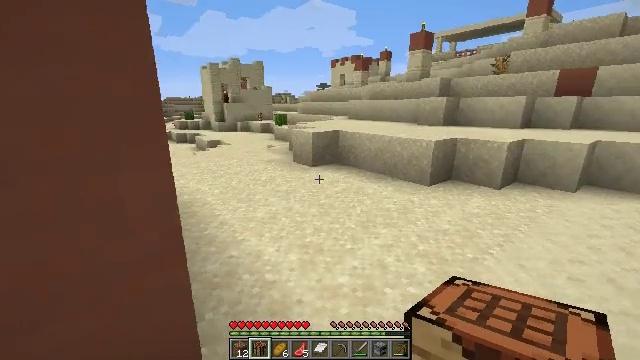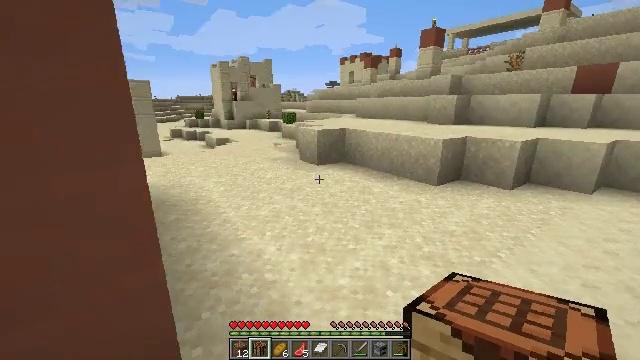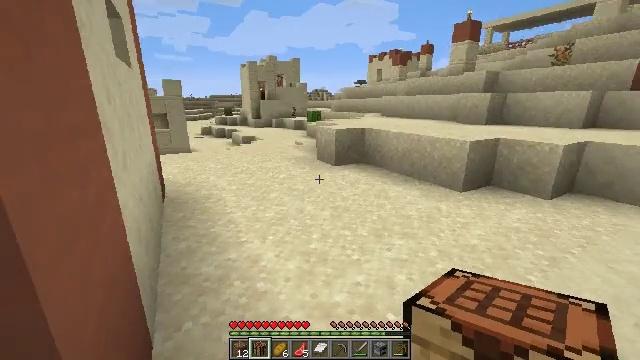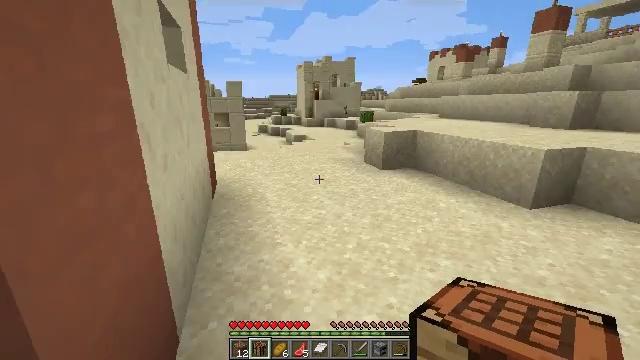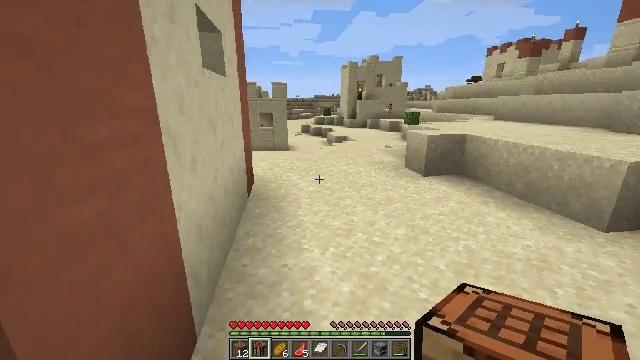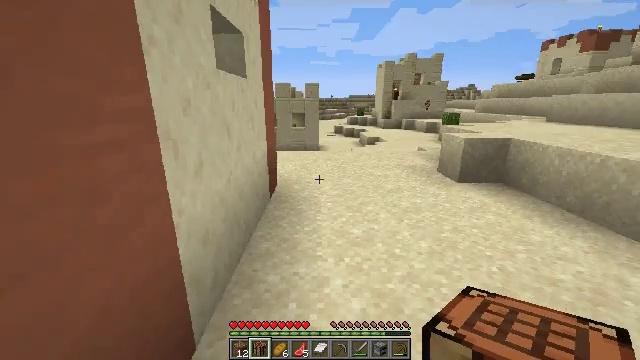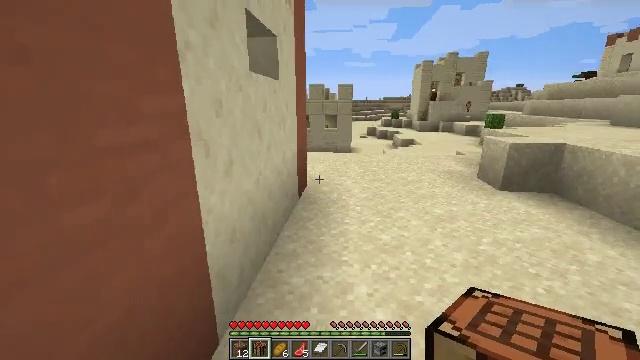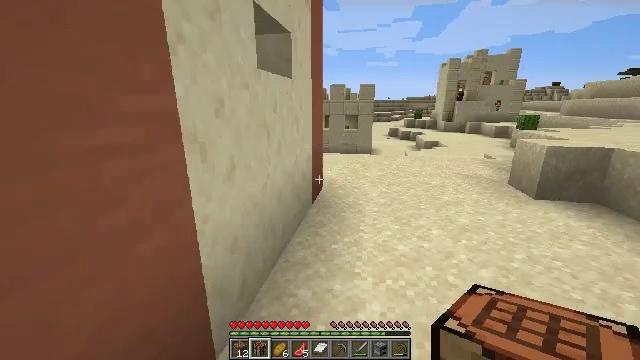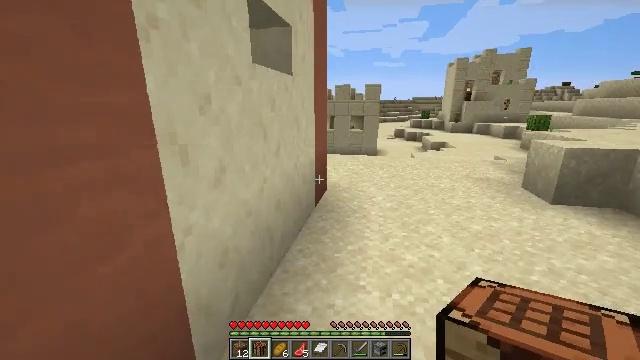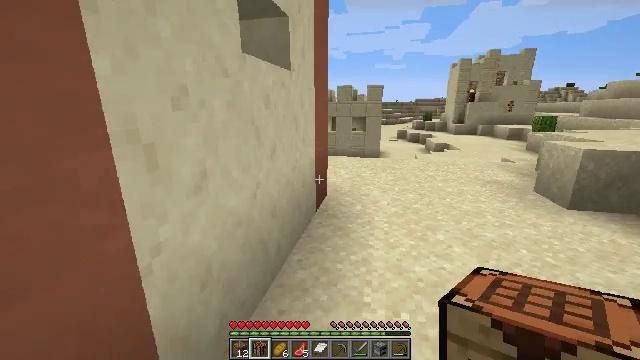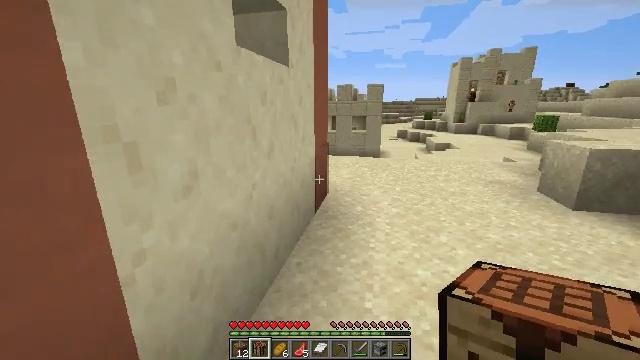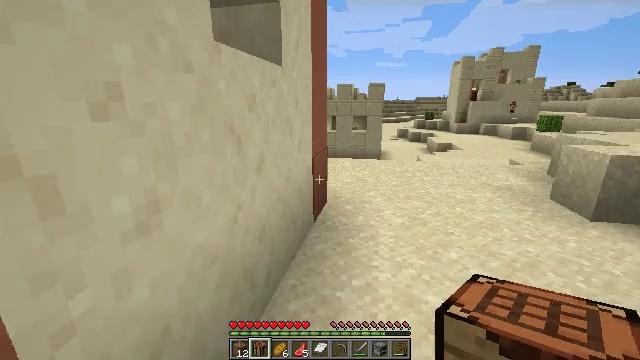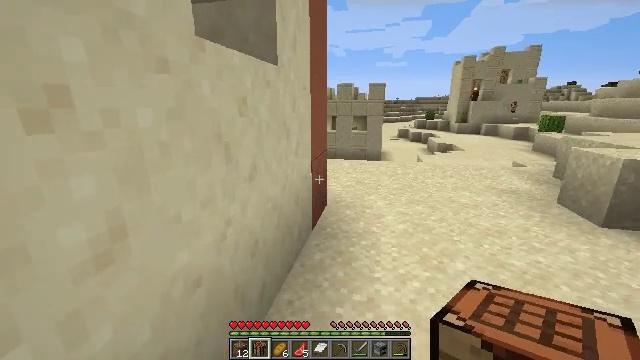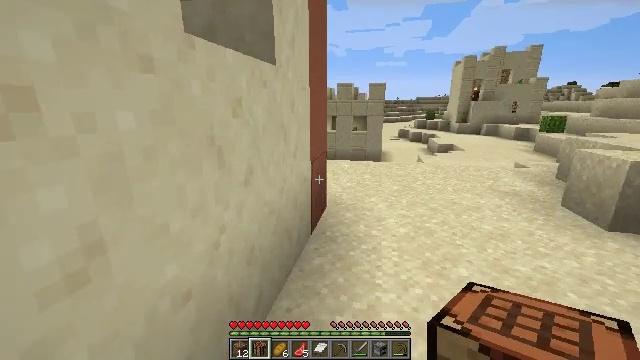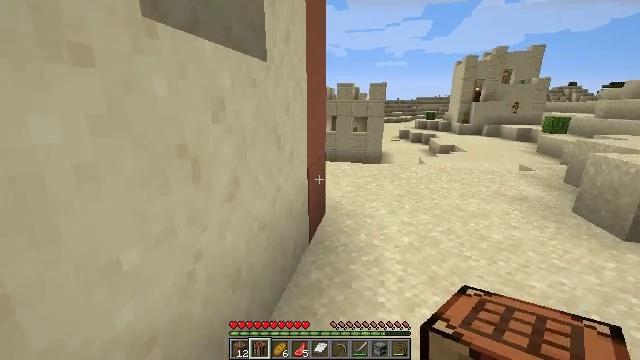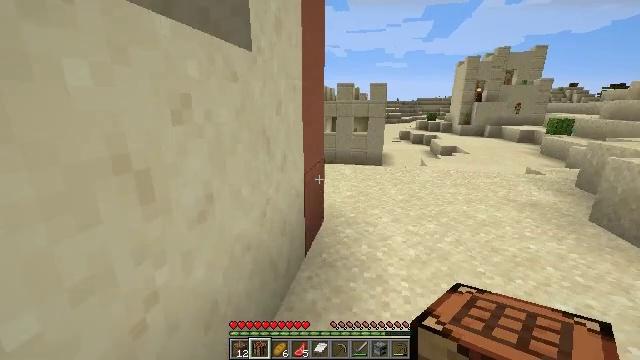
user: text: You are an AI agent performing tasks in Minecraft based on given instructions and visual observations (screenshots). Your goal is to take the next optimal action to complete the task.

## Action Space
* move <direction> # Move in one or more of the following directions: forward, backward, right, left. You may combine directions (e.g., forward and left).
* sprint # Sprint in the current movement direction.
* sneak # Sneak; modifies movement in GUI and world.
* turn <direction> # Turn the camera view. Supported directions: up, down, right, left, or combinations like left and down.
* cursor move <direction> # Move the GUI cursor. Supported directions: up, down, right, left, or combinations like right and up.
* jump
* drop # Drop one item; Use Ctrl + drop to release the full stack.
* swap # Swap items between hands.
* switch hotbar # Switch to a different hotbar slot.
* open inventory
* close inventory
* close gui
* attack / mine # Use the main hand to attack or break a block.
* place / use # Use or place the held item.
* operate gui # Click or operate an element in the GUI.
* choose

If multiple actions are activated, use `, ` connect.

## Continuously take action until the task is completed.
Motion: motion action
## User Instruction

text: Gather the jungle fence gate from your structure.
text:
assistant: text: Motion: move forward and move right, turn left
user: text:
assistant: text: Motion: move forward and move right, turn left
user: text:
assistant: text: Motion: move forward and move right, turn left
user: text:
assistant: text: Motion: move forward and move right, turn left
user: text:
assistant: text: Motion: move forward and move right, turn left
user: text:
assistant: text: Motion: move forward, turn left
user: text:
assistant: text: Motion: move forward, turn left
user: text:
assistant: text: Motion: move forward, turn left
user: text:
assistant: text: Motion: move forward
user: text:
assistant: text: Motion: move forward
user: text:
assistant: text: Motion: move forward
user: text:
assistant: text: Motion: move forward
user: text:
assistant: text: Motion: move forward
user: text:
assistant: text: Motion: move forward
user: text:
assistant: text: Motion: move forward
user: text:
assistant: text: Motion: move forward
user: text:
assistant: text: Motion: move forward
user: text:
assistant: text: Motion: move forward
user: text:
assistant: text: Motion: move forward and move right
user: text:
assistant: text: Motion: move forward and move right
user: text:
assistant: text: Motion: move forward and move right
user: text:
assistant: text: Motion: move forward and move right
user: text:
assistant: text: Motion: move forward
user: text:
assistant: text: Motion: move forward
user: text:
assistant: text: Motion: move forward
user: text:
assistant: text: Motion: move forward
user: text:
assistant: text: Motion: move forward
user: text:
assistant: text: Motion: move forward
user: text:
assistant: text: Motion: move forward
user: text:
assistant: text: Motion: move forward